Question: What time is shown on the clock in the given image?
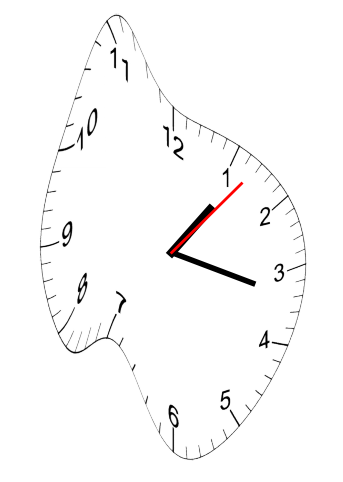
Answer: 01:17:07